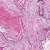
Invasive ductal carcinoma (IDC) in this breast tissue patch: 1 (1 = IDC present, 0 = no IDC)